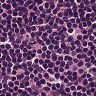
Metastatic tissue present: no